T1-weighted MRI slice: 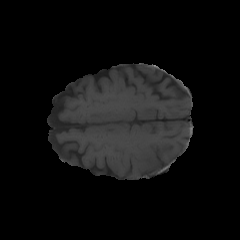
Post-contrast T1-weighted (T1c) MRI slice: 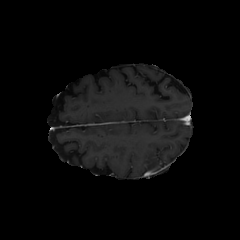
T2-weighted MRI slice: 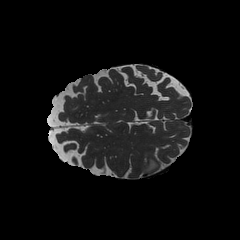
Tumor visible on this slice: yes